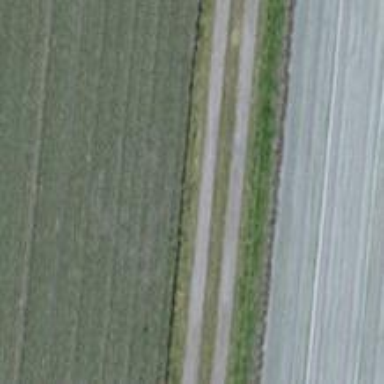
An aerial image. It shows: Unclassified road with asphalt surface.